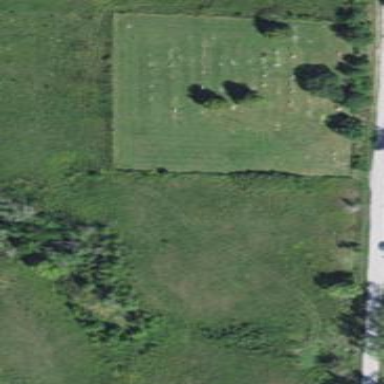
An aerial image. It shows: Cemetery.